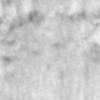
Label: no_change